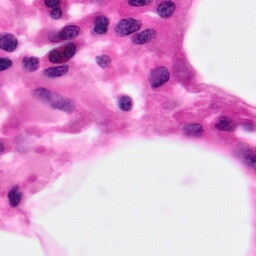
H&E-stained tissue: Pancreatic